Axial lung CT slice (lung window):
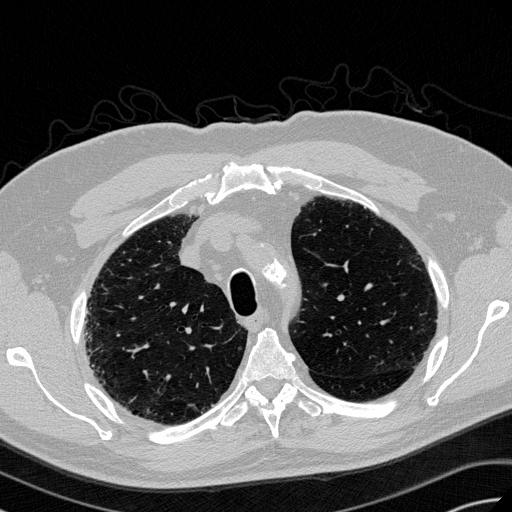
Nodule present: no